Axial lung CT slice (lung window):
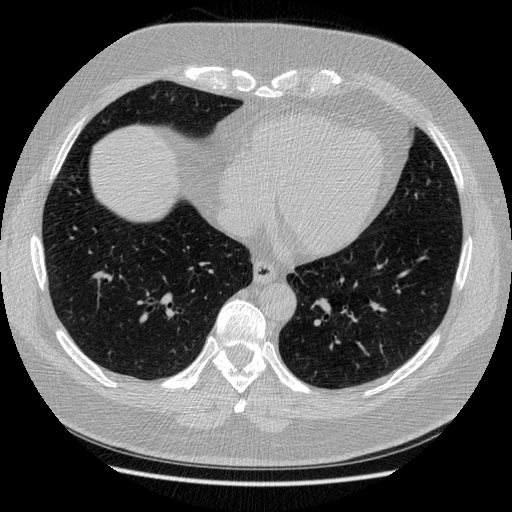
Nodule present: no